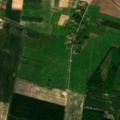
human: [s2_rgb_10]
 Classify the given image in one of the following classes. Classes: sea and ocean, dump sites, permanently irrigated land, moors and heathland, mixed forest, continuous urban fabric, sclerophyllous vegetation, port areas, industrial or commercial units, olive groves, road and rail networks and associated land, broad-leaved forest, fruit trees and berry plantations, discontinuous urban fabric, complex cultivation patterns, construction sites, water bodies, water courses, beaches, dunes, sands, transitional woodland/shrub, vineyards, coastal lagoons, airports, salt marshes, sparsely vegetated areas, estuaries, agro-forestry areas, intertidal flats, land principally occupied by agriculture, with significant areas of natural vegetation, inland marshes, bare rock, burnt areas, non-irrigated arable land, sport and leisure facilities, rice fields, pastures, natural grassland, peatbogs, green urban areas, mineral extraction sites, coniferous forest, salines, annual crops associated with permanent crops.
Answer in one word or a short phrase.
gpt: discontinuous urban fabric, non-irrigated arable land, complex cultivation patterns, land principally occupied by agriculture, with significant areas of natural vegetation, broad-leaved forest